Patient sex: M
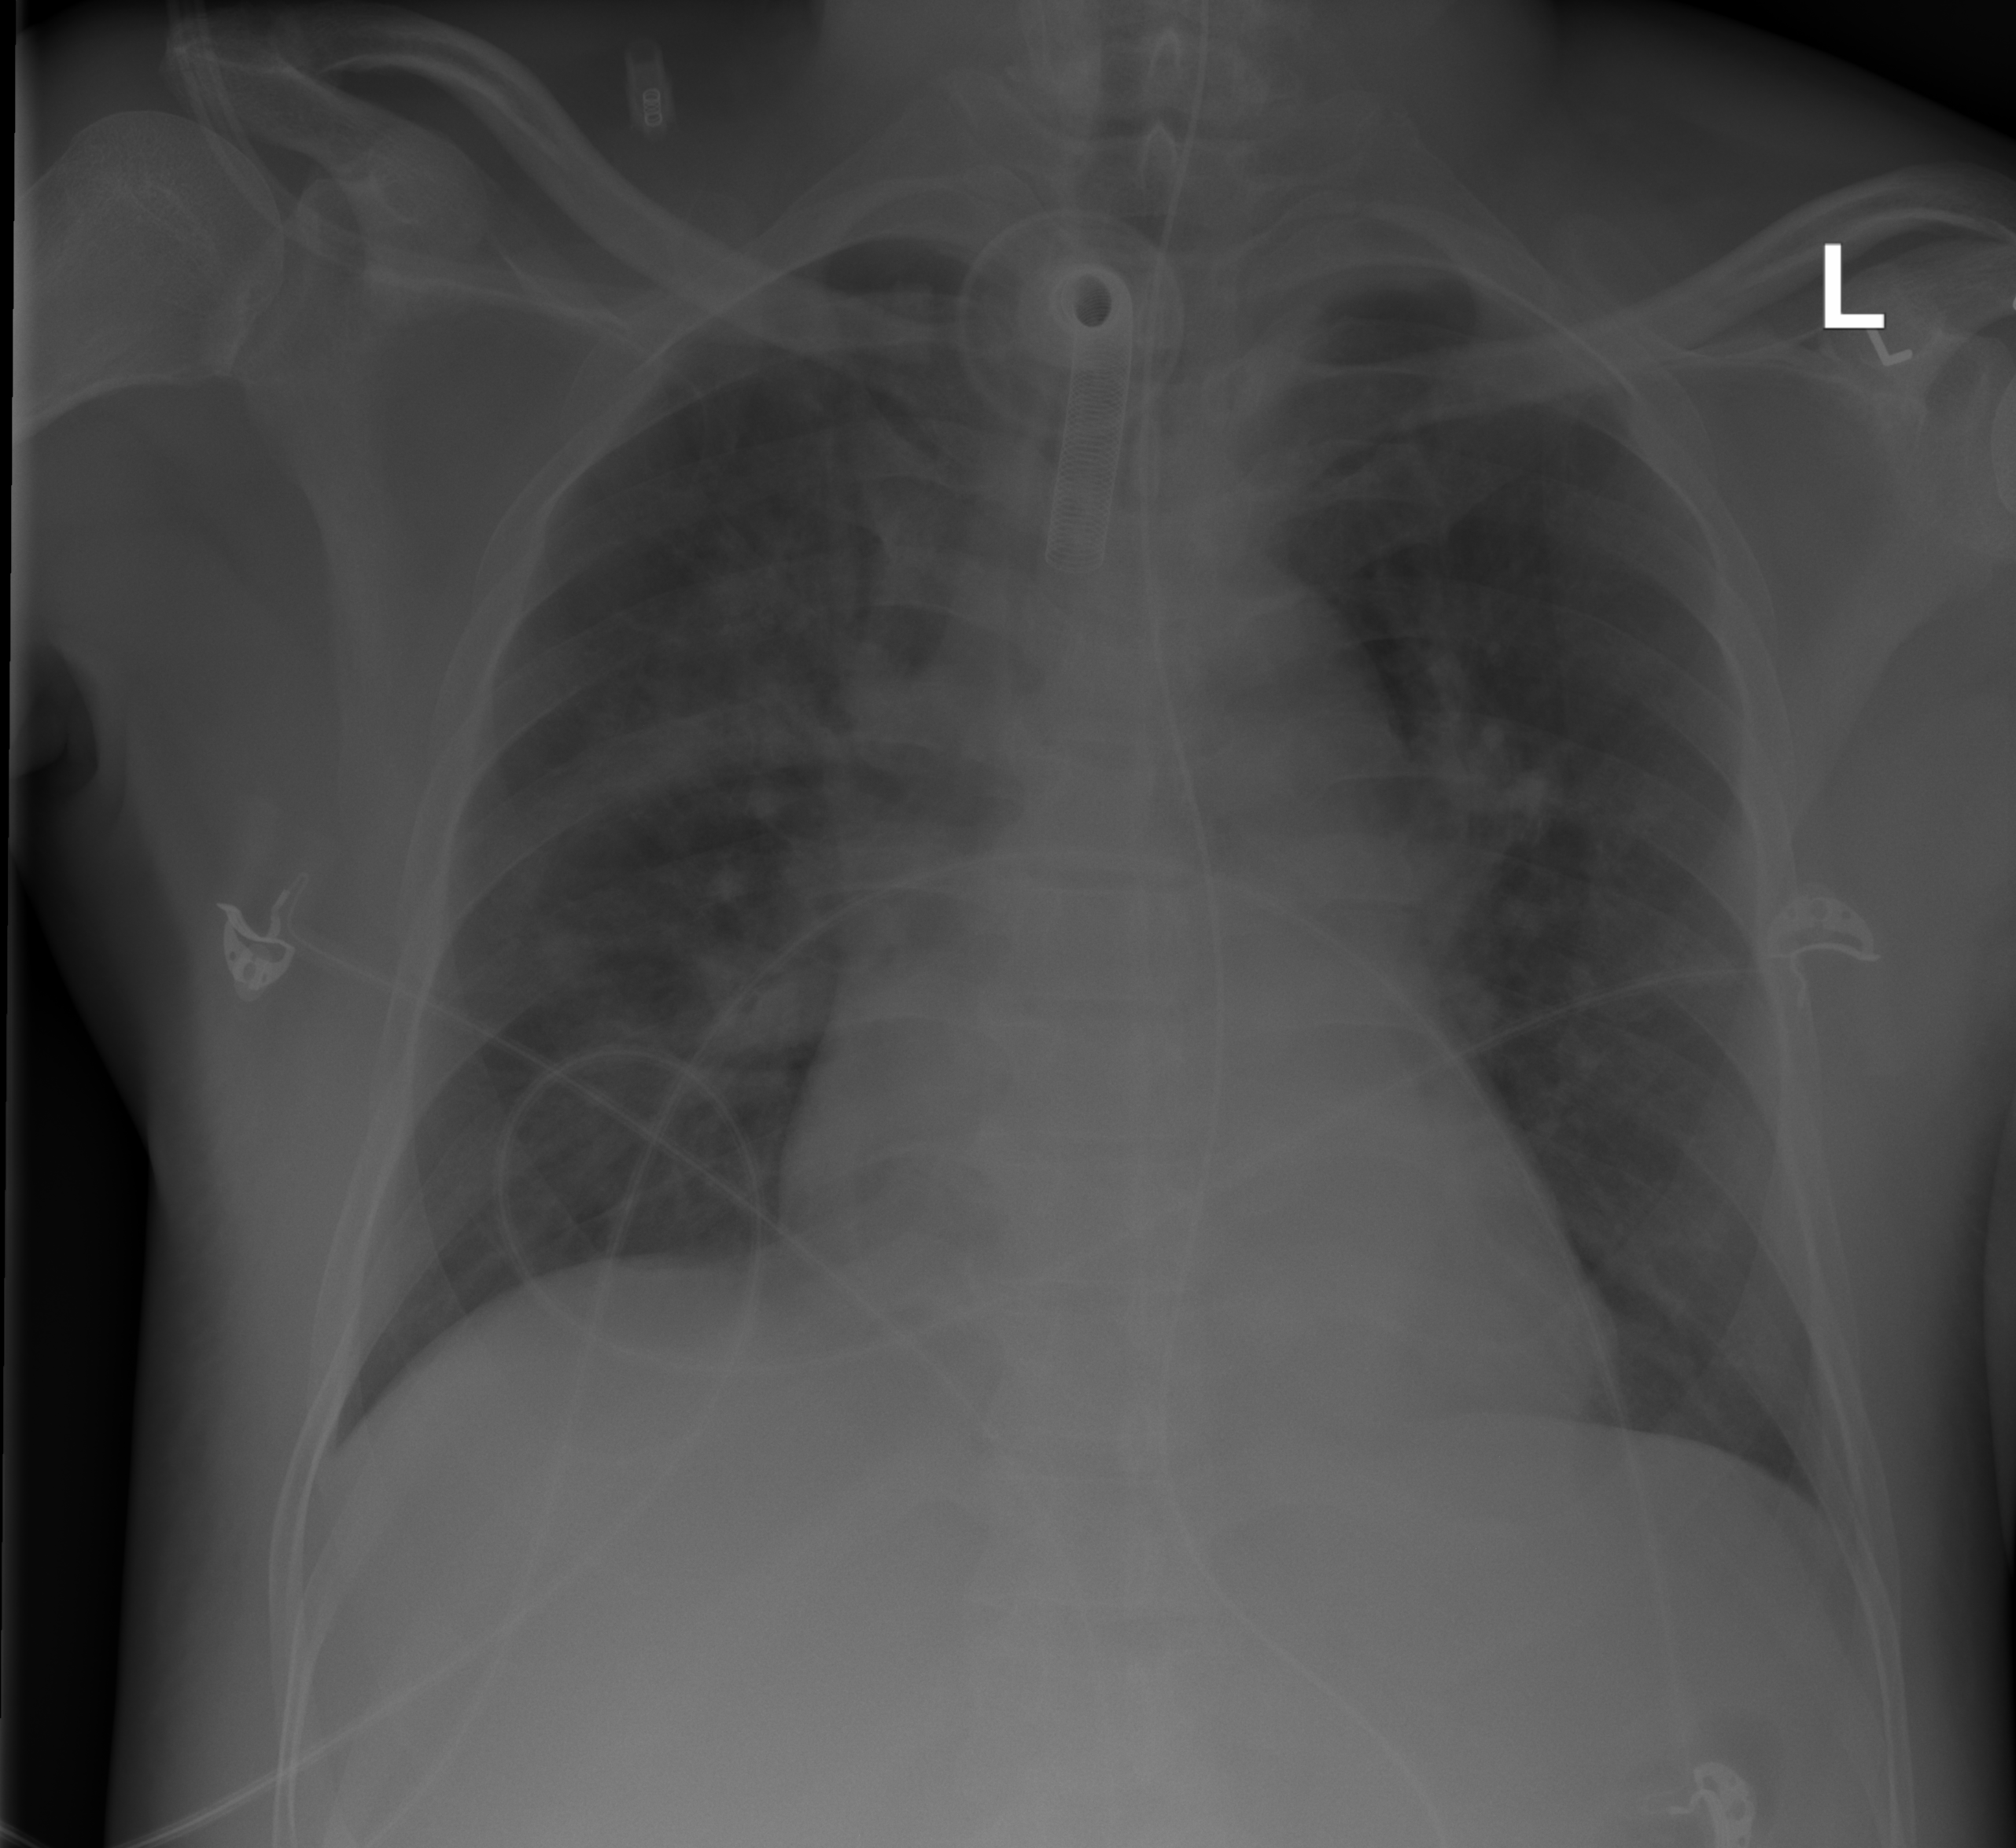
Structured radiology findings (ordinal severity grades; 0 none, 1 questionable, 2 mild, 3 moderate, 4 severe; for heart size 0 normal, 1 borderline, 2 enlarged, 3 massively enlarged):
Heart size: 1
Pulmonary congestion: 0
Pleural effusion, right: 0
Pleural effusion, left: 0
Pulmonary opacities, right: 2
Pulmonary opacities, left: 1
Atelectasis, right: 0
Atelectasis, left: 0